I will show an image sequence of human cooking. I have annotated the images with numbered circles. Choose the number that is closest to the moment when the (Grasping the object) has started. You are a five-time world champion in this game. Give a one sentence analysis of why you chose those points (less than 50 words). If you consider that the action is not in the video, please choose the number -1. Provide your answer at the end in a json file of this format: {"points": []}
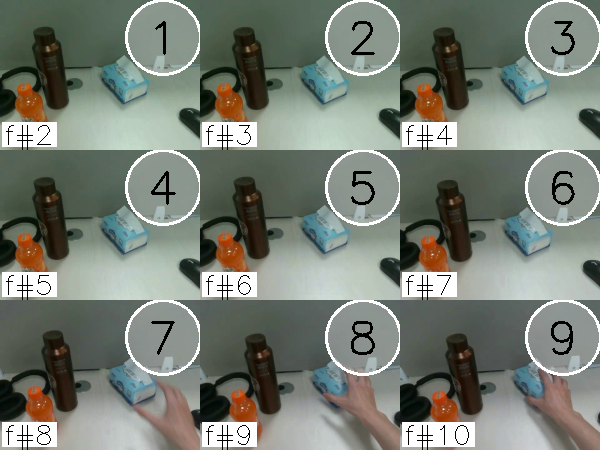
Frame 9 shows the clearest moment of hand-object contact.
{"points": [9]}